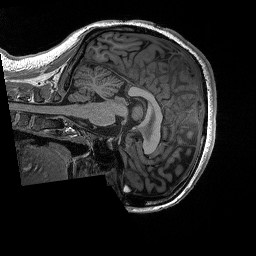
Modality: T1w
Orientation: sagittal
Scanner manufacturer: siemens
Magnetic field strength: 3 T
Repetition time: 2.3 s
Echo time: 0.00294 s